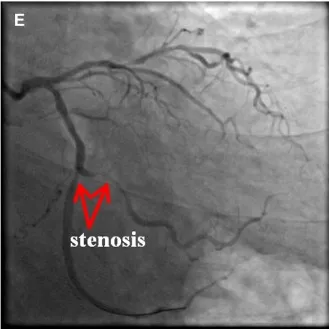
The results of coronary angiography. There was 80%-90% stenosis in the obtuse marginal branch (OM) and 70%-80% stenosis in the distal LCX (d-LCX) (E), and a DES (Promus Element 2.25 x 20 mm) and a drug-coated balloon (Vesselin 3.0 x 16 mm) were implanted in the OM and d-LCX, respectively.
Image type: radiology (ultrasound)